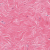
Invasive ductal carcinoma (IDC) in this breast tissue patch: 0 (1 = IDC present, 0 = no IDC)